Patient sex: M
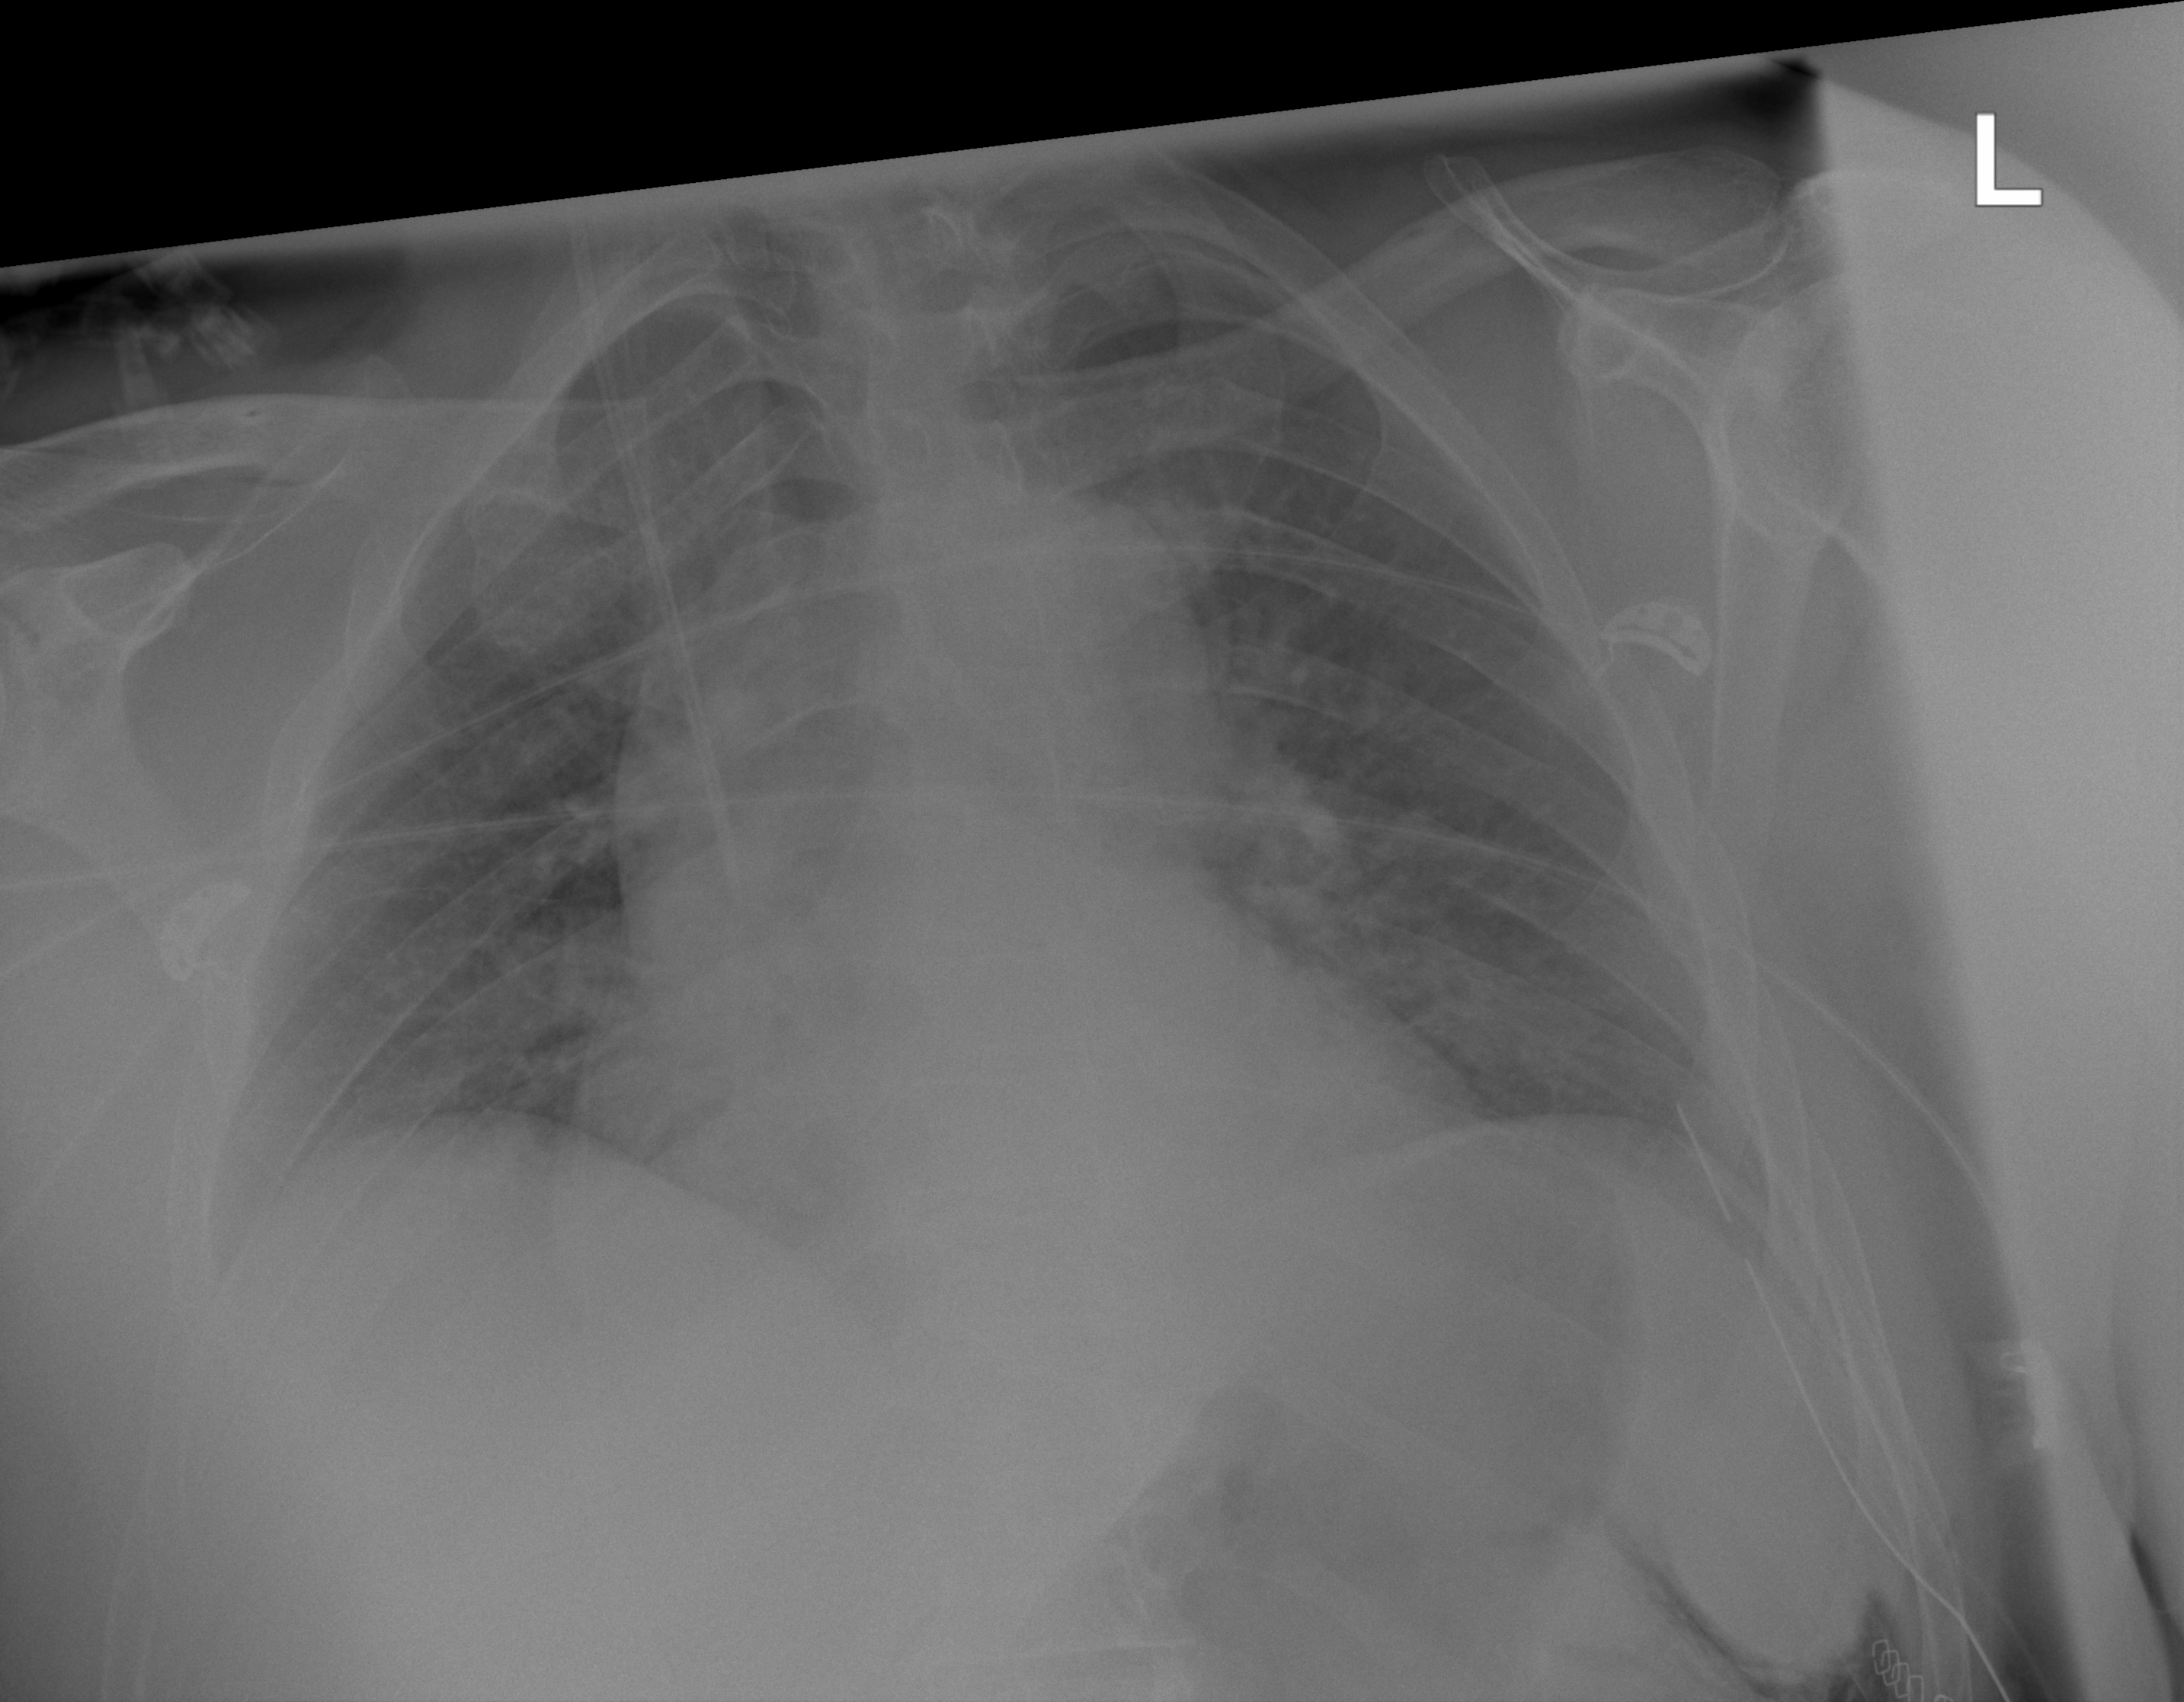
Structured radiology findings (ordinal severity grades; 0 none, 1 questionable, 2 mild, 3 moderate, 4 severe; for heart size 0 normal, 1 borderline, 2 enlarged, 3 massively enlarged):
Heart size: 2
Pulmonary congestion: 0
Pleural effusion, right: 0
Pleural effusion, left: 0
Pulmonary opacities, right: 0
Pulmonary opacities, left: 0
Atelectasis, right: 2
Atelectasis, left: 0